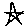
Label: star